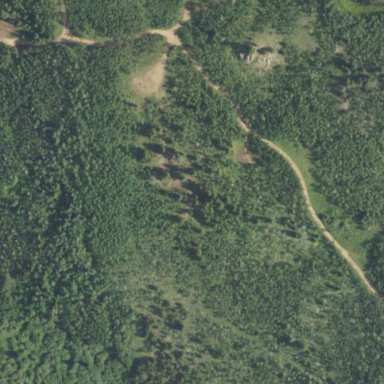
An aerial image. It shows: Coniferous woodland area.